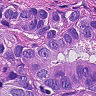
Metastatic tissue present: yes